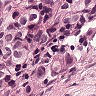
Metastatic tissue present: yes